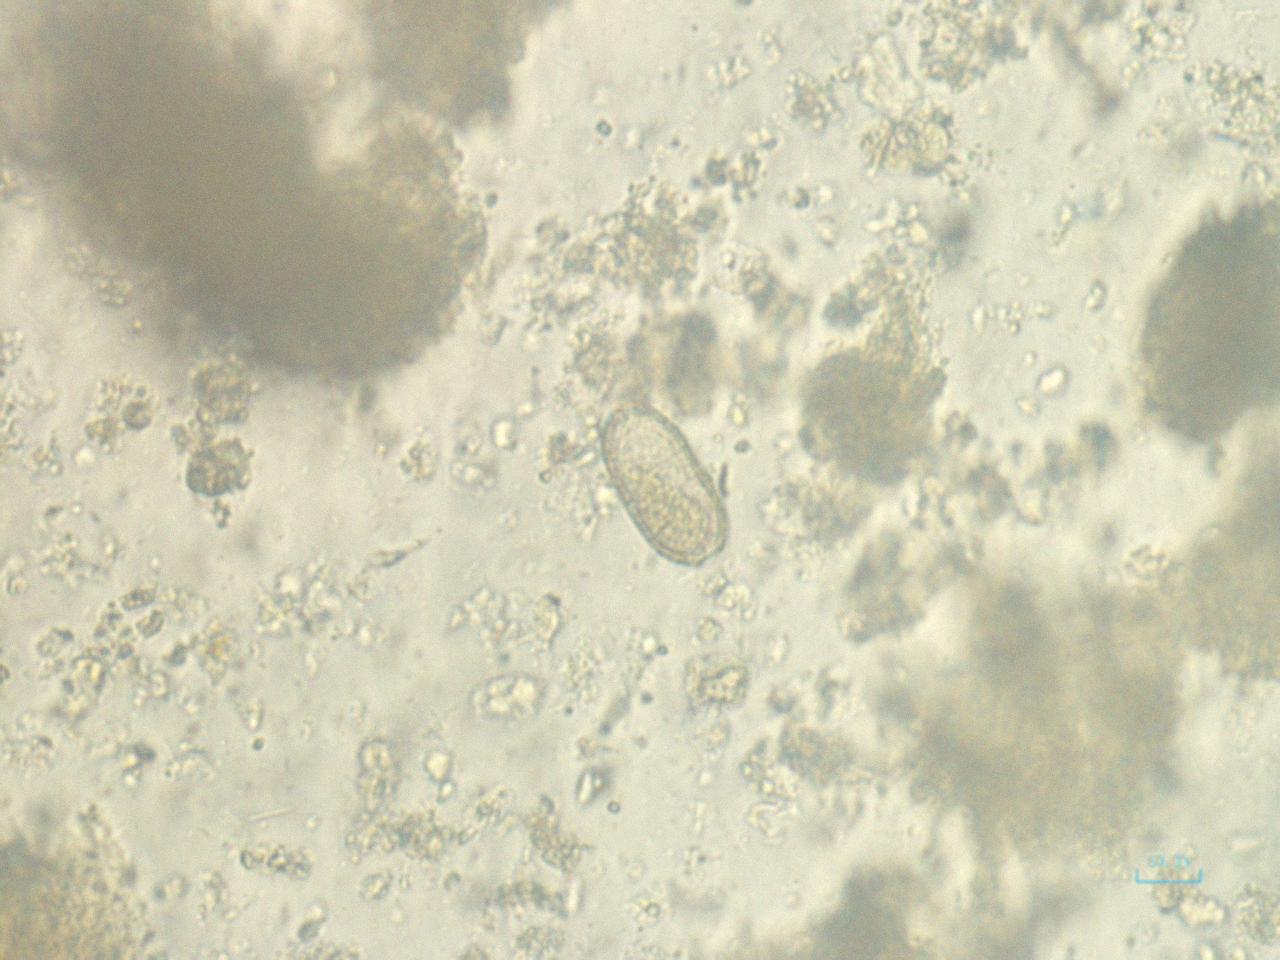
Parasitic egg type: Capillaria philippinensis